Question: I am using Jquery Mobile and I am trying to place two button on the right of the header.
'''
<header data-role="header">
<h1>Myapptitle</h1>
<div class="share-it-wrapper">
<select name="select-choice-share" id="select-choice-share" class="shareitbutton" data-icon="app-shareicon" data-theme="a" data-iconpos="notext" onchange="handleSocialShare()">
<option value="no"></option>
<option value="facebook"><img src="images/fb.png" />Facebook</option>
<option value="twitter"><img src="images/twitter.png" />Tweeter</option>
<option value="email"><img src="images/email.png" />Email</option>
</select>
</div>
<a href="#creditspage" data-icon="info" data-theme="a" data-iconpos="notext" class="ui-btn-right">Credits</a>
</header>
'''
For now, my buttons are not aligned :

The <URL>. How can I achieve perfect alignment for buttons on the right ? Thanks
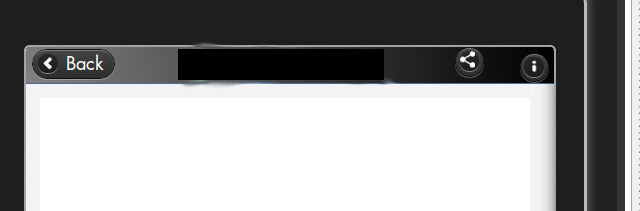
Answer: You can surround both buttons in a div with class 'ui-btn-right'. This places the div at the right side of the header. Then you need a little CSS to put the 2 buttons inline and next to eachother.
'''
<header data-role="header">
<h1>Myapptitle</h1>
<div class="ui-btn-right">
<div class="share-it-wrapper">
<select name="select-choice-share" id="select-choice-share" class="shareitbutton" data-icon="app-shareicon" data-theme="a" data-iconpos="notext" onchange="handleSocialShare()">
<option value="no"></option>
<option value="facebook">
<img src="images/fb.png" />Facebook</option>
<option value="twitter">
<img src="images/twitter.png" />Tweeter</option>
<option value="email">
<img src="images/email.png" />Email</option>
</select>
</div>
<a href="#creditspage" data-icon="info" data-theme="a" data-iconpos="notext" data-role="button" class="headerButton">Credits</a>
</div>
</header>
'''
The CSS to make this work is a little different in jQM 1.3 vs 1.4.
For 1.3:
'''
.headerButton, .share-it-wrapper {
float: left;
margin-right: 5px!important;
}
.headerButton {
margin-top: 8px!important;
}
'''
For 1.4:
'''
.headerButton, .share-it-wrapper {
display: inline;
margin-right: 5px!important;
}
.share-it-wrapper .ui-select{
display: inline;
}
'''
> 1.3 <URL>